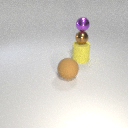
large yellow rubber cylinder below small purple metal sphere